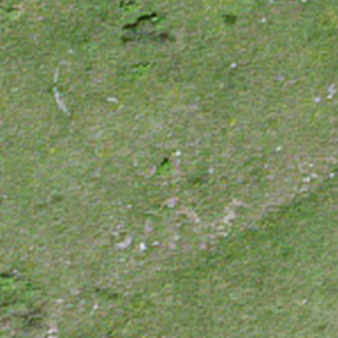
Label: other